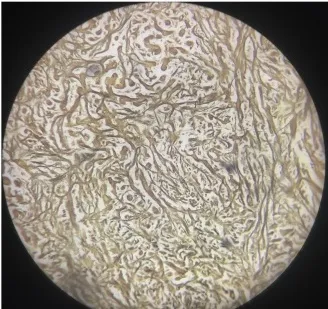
C: Reticulin fibres are seen to separate the tumor cells (RETICULIN-200X).
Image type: pathology (immunostaining)